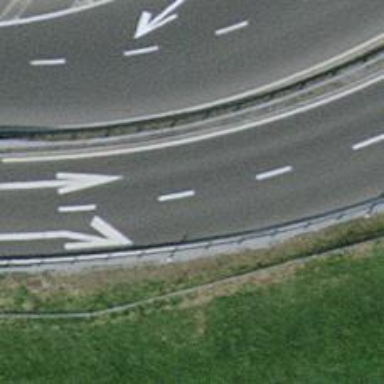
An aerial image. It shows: Motorway link.